Interaction volume radius: 5 \u00c5
Interaction volume height: 10 \u00c5
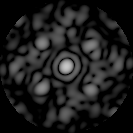
Disorder parameter: 0.5559